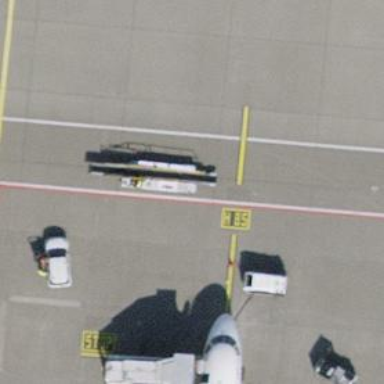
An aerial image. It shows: Airport parking position.